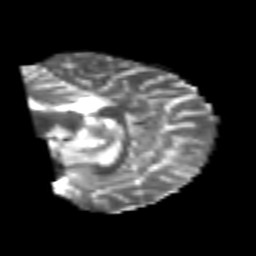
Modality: T2w
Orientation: sagittal
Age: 25
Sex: male
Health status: healthy